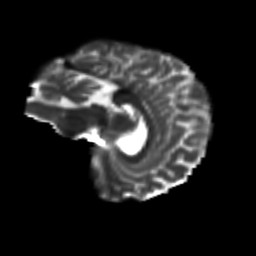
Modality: T2w
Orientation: sagittal
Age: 32
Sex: female
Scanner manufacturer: siemens
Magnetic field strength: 3 T
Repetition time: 8.6 s
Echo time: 0.095 s